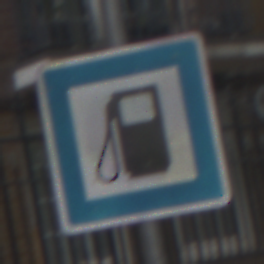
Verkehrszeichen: Tankstelle
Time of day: MorningAfternoon
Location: Outdoor (Urban)
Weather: Overcast
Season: NotSpecified
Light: Natural